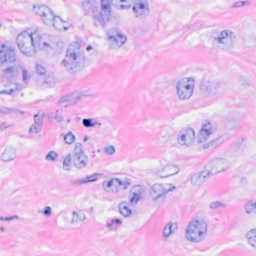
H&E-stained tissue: Breast